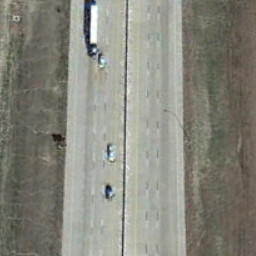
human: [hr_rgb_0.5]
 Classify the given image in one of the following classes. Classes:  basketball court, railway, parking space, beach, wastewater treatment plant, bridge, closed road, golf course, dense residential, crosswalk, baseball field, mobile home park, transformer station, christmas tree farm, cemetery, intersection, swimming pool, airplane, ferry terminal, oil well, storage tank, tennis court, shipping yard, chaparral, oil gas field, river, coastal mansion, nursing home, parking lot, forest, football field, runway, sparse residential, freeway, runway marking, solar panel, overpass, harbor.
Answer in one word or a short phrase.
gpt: freeway